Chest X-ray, PA view. Patient: 44 years old, sex M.
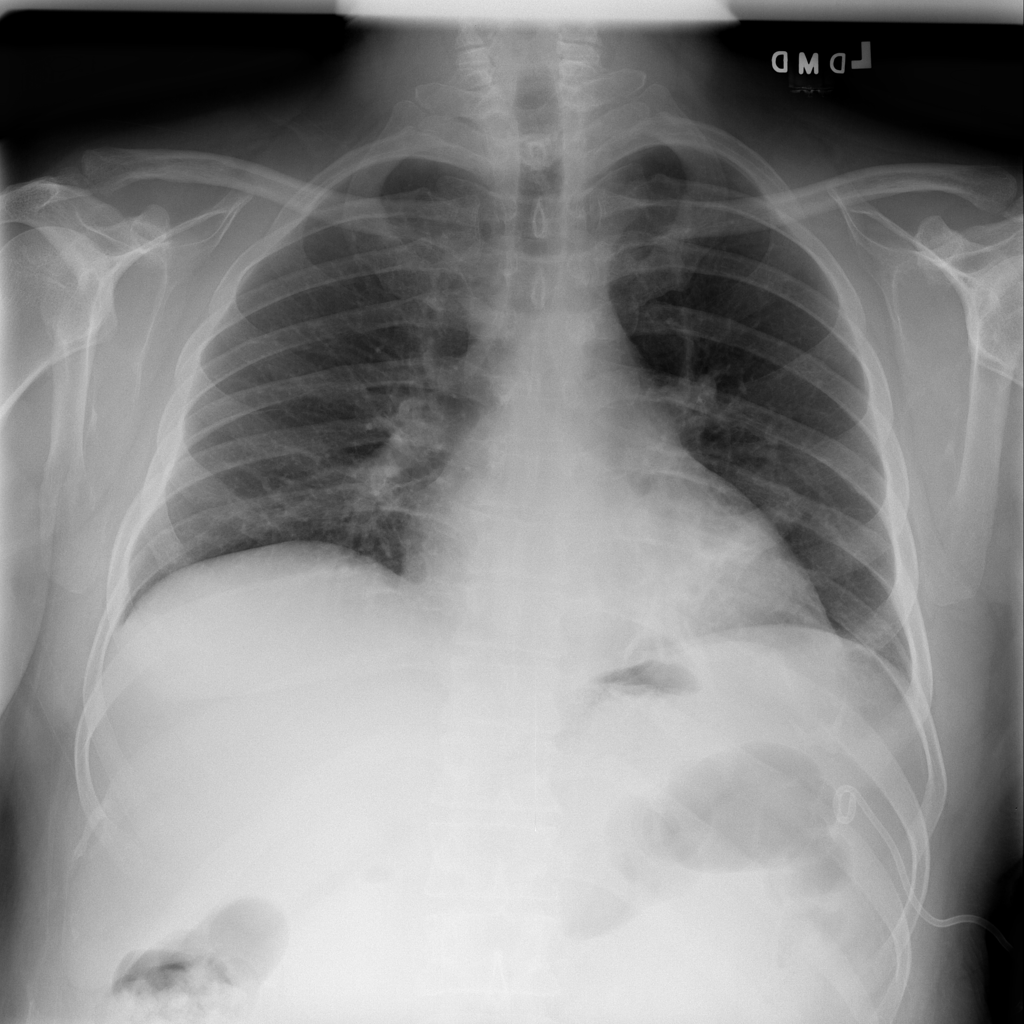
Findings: Atelectasis